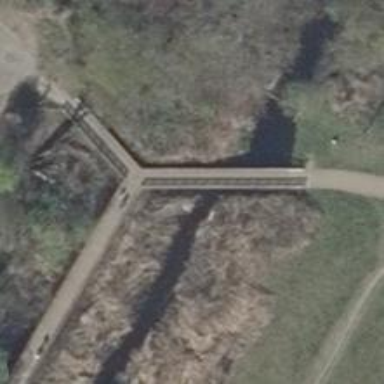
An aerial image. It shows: Path on bridge.